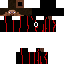
A male skeleton skin with dark skin, wearing brown long hair dressed in a red armor chest and red pants, featuring a closed mouth.